Field crop: tomato
Growth stage: 1
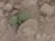
Species: solanum